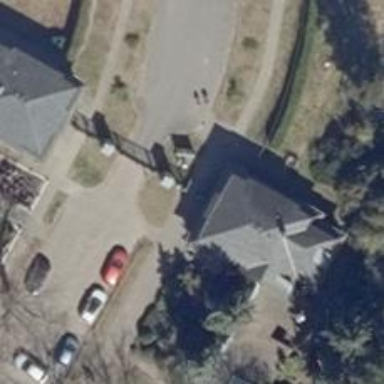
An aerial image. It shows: Footway along the road.